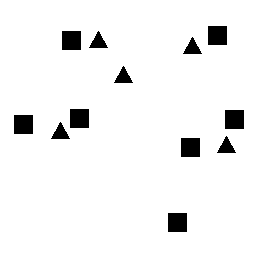
Squares: 7
Triangles: 5
Stars: 0
Total shapes: 12